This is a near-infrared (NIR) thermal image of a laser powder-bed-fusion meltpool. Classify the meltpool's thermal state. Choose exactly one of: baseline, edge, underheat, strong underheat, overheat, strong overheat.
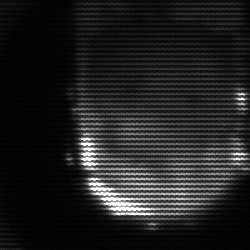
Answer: baseline